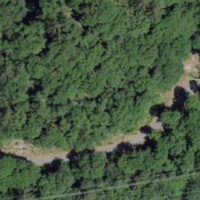
EUNIS habitat code: 41
Species observed at this site:
Phytolacca americana